Interaction volume radius: 5 \u00c5
Interaction volume height: 20 \u00c5
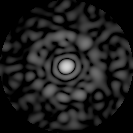
Disorder parameter: 0.8439